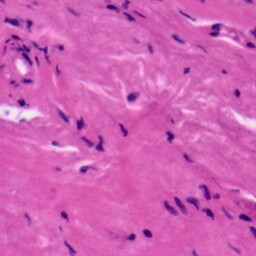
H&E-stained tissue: Tonsil